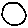
Label: circle